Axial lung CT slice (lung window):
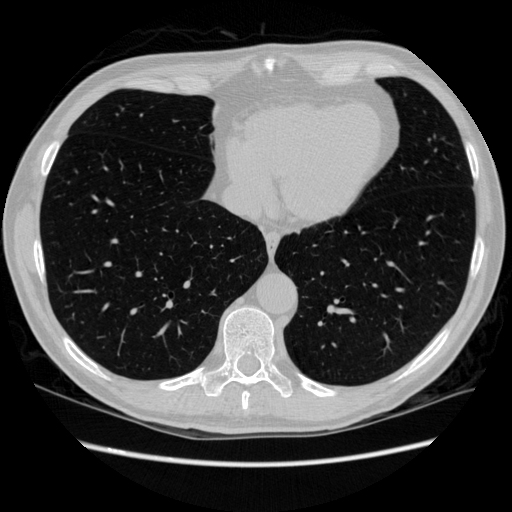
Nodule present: no